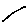
Label: line